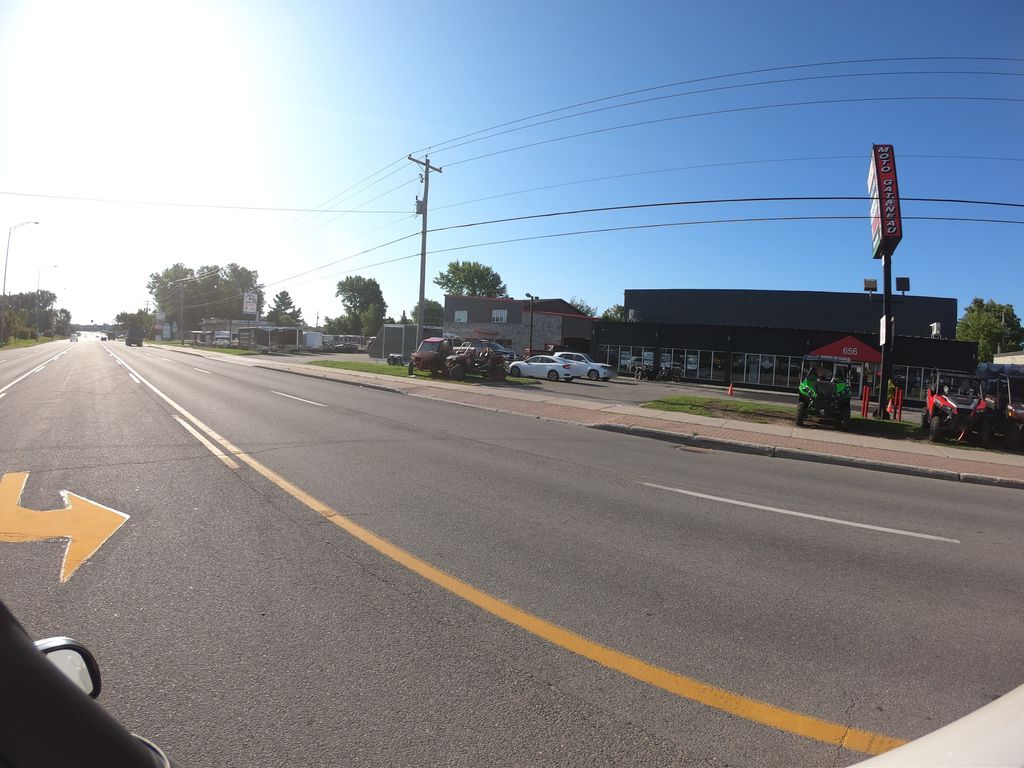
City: ottawa-gatineau